Field crop: maize
Growth stage: 2
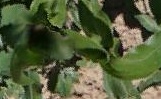
Species: maize